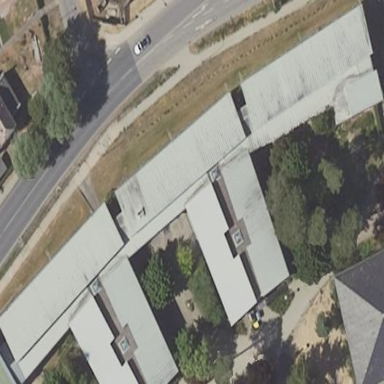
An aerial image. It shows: School building.